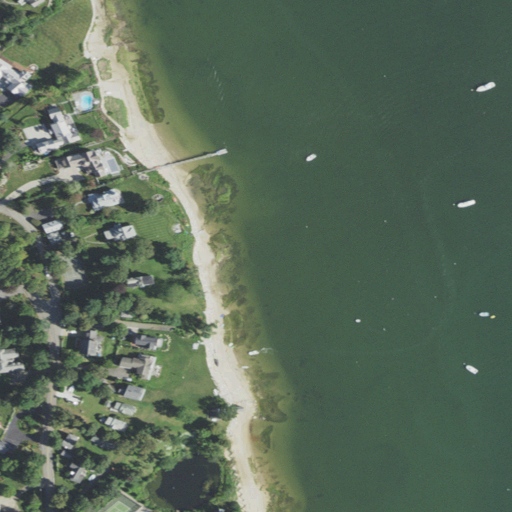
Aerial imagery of beach in Massachusetts named Standish Shore containing open water, low intensity development, medium intensity development, barren land, open development, herbaceous wetlands, high intensity development, deciduous forest, mixed forest, and evergreen forest